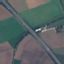
Land use / land cover: Highway